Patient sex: F
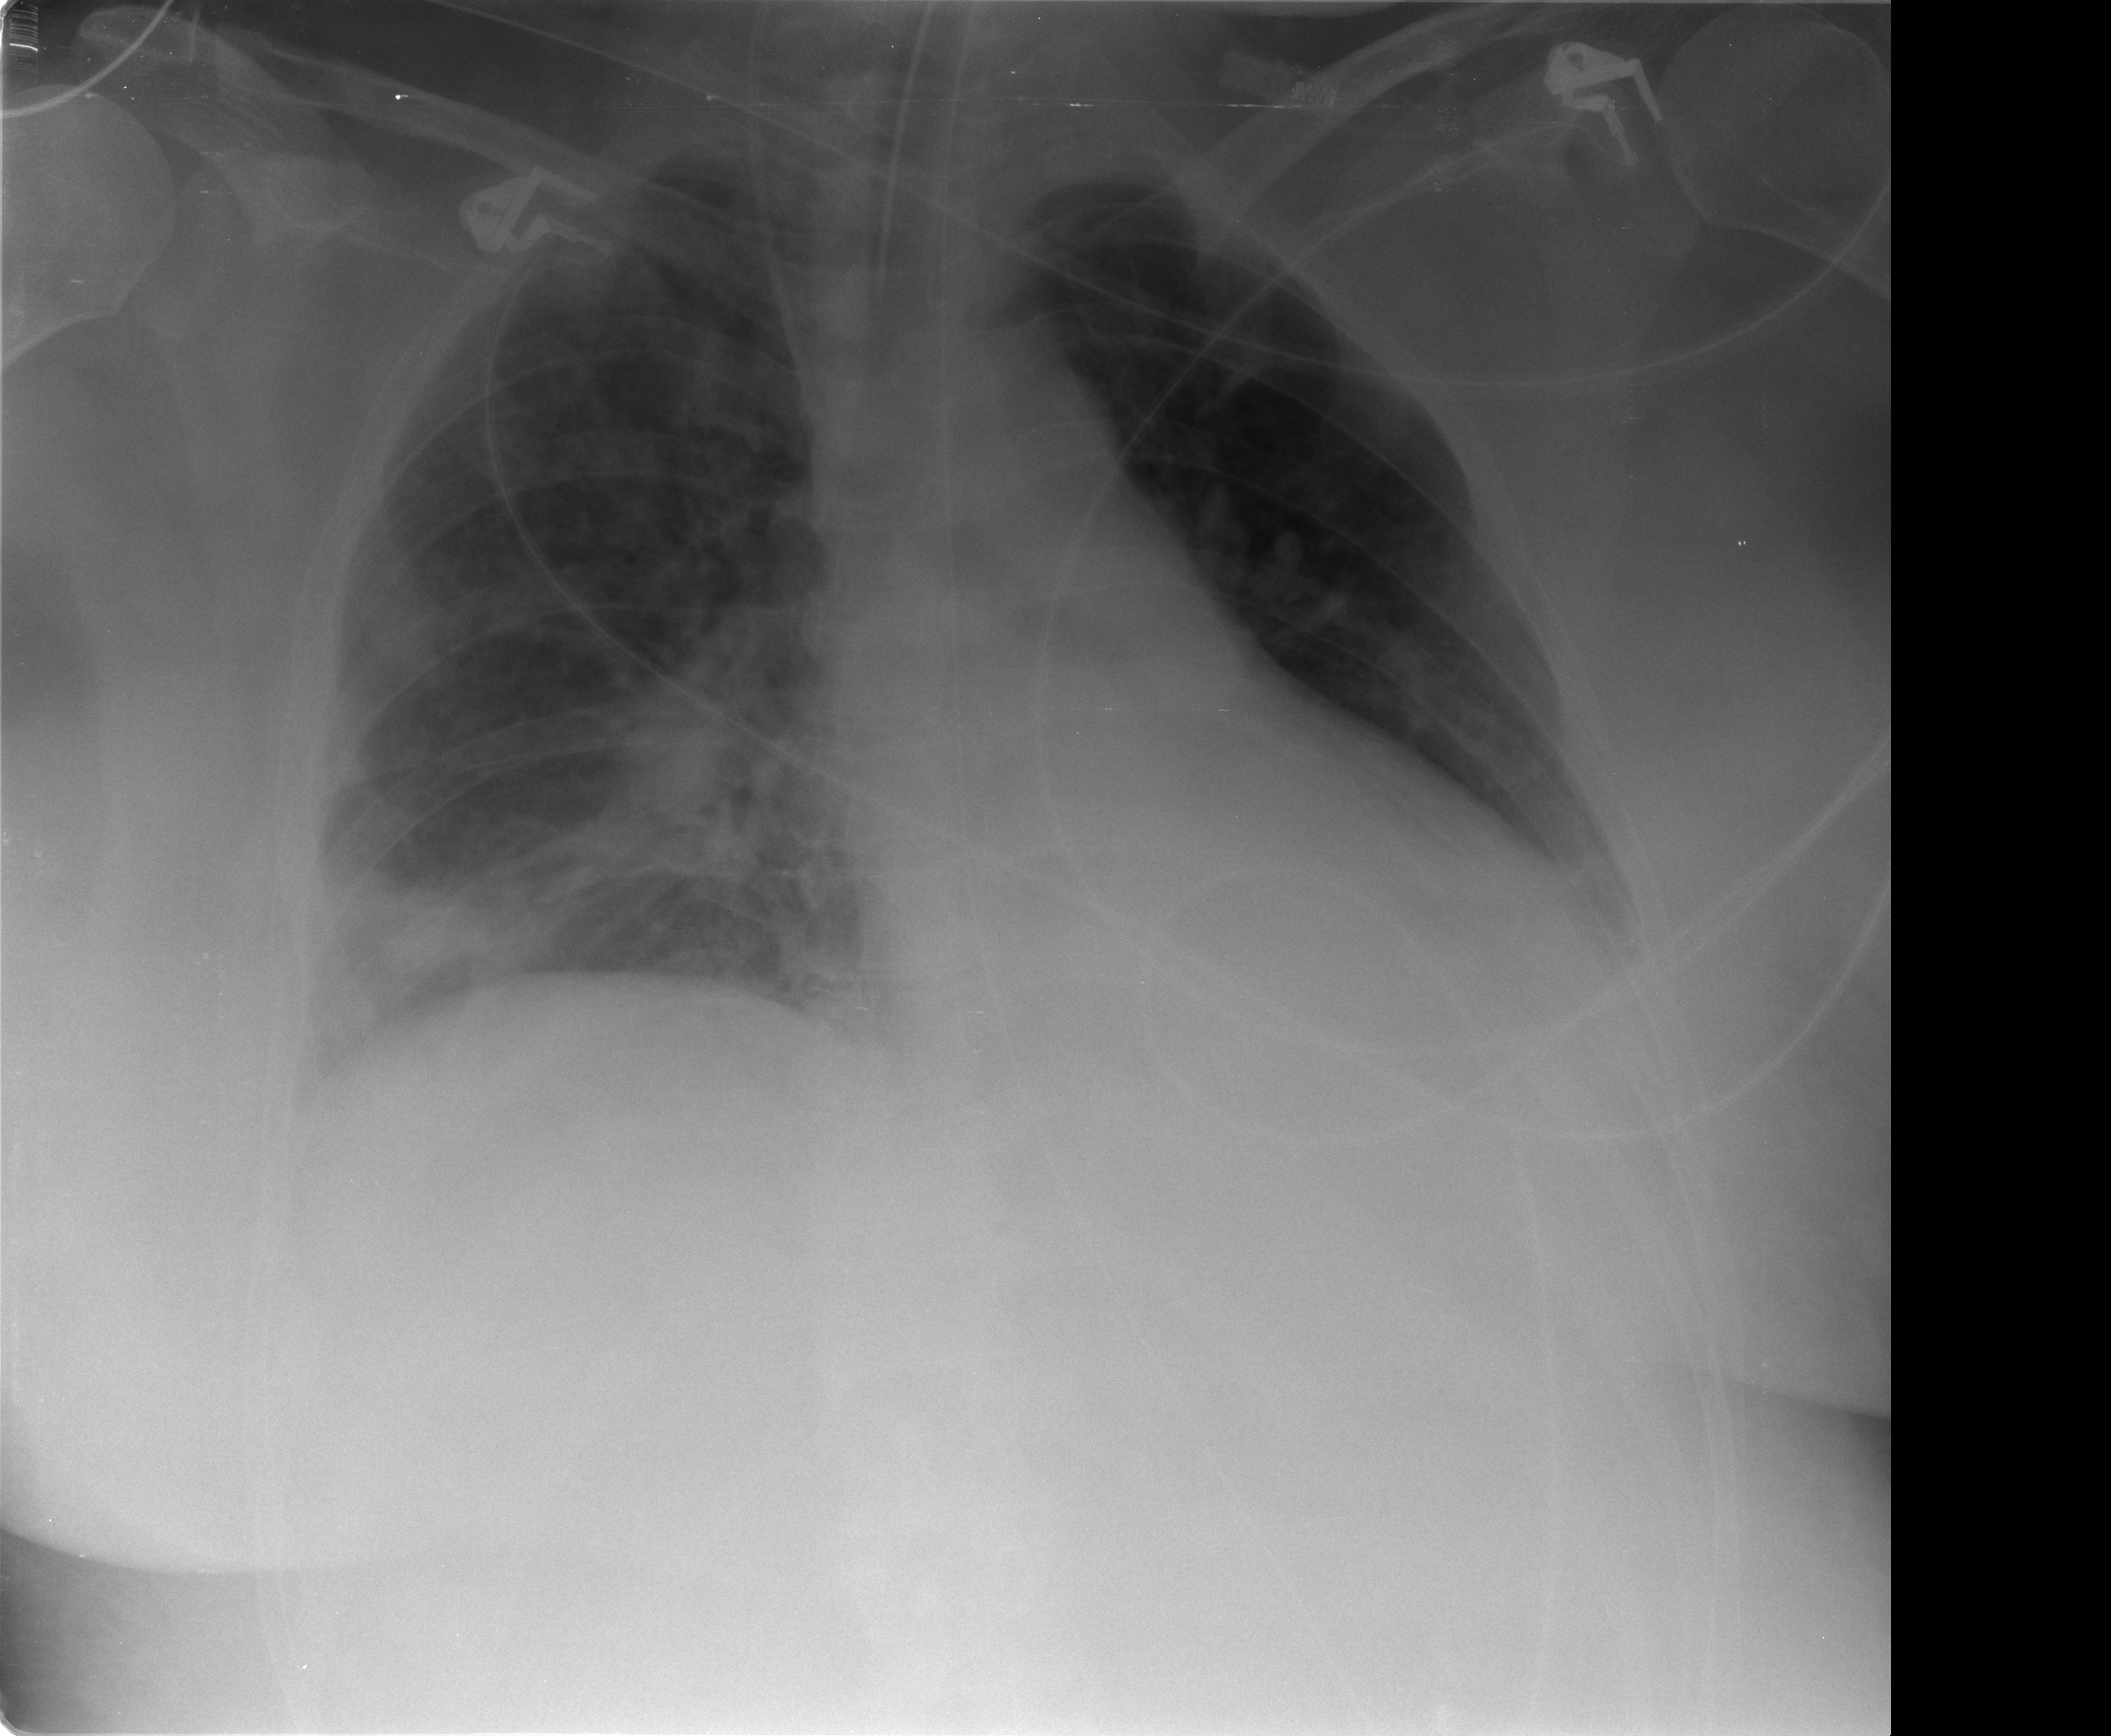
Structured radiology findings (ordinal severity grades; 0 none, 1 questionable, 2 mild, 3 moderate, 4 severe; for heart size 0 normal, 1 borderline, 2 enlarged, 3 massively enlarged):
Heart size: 1
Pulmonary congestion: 0
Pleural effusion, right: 1
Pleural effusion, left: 2
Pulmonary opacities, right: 3
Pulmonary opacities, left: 0
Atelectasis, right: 2
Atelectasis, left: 1